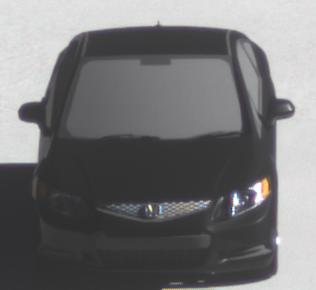
Make: Honda
Model: Civic Limousine 1.8
Detailed model: Civic (IX) Limousine
Model produced from: 2014/05
Model produced until: 2017/06
Doors: 4
Color: black
Road condition: dry road
Daytime: midday
Contrast: high contrast